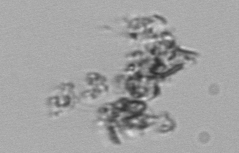
Label: detritus